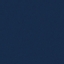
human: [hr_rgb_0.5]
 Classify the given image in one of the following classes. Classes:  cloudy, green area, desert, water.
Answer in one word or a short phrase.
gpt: water